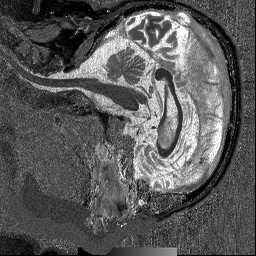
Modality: T1map
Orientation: sagittal
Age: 72
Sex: male
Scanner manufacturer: siemens
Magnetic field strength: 3 T
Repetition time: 5 s
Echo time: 0.00298 s